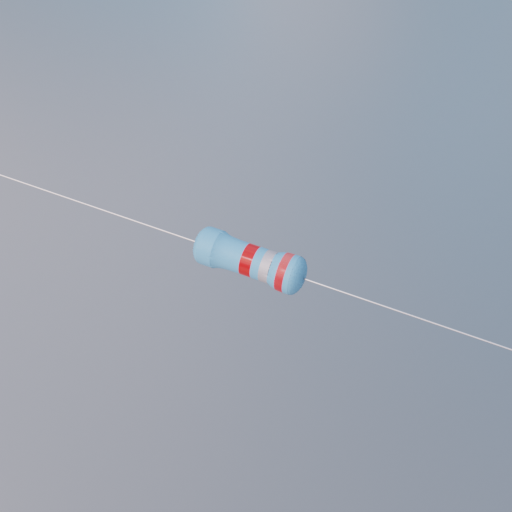
Resistor colour bands (in order): red, silver, red